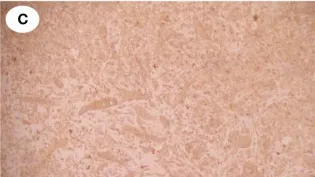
Immunohistochemical staining of the SRCC. (C) showed the spindle tumor cells were cytoplasmic positive for CD99.
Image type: pathology (immunostaining)